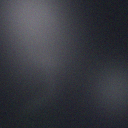
Screen state: off